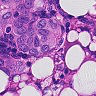
Metastatic tissue present: yes